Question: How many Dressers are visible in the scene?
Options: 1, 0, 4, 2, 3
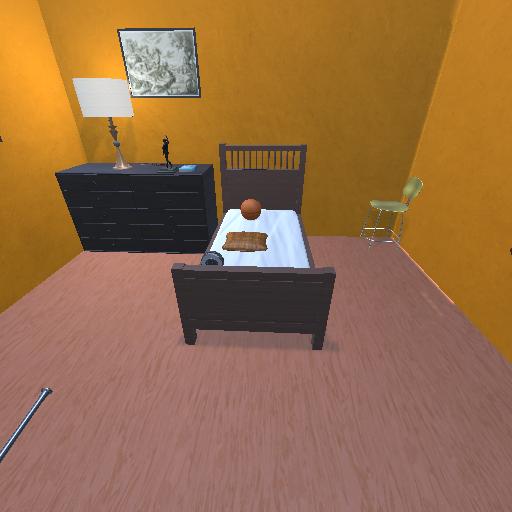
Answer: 1